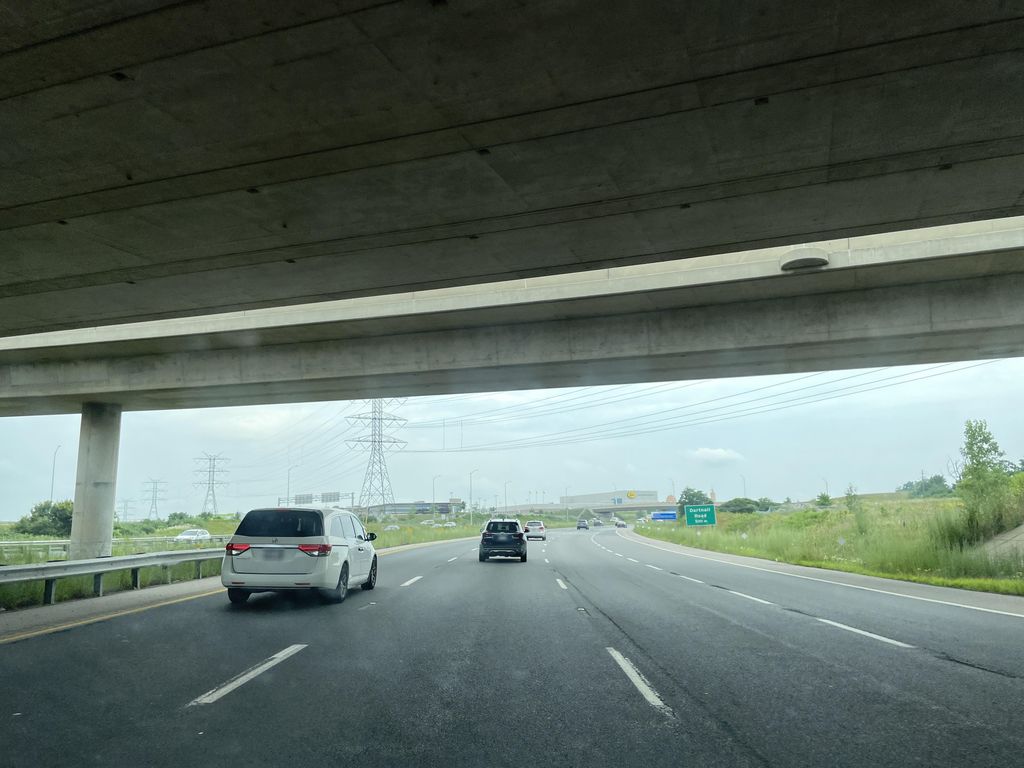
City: hamilton